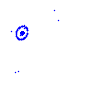
Particle: electron